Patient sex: M
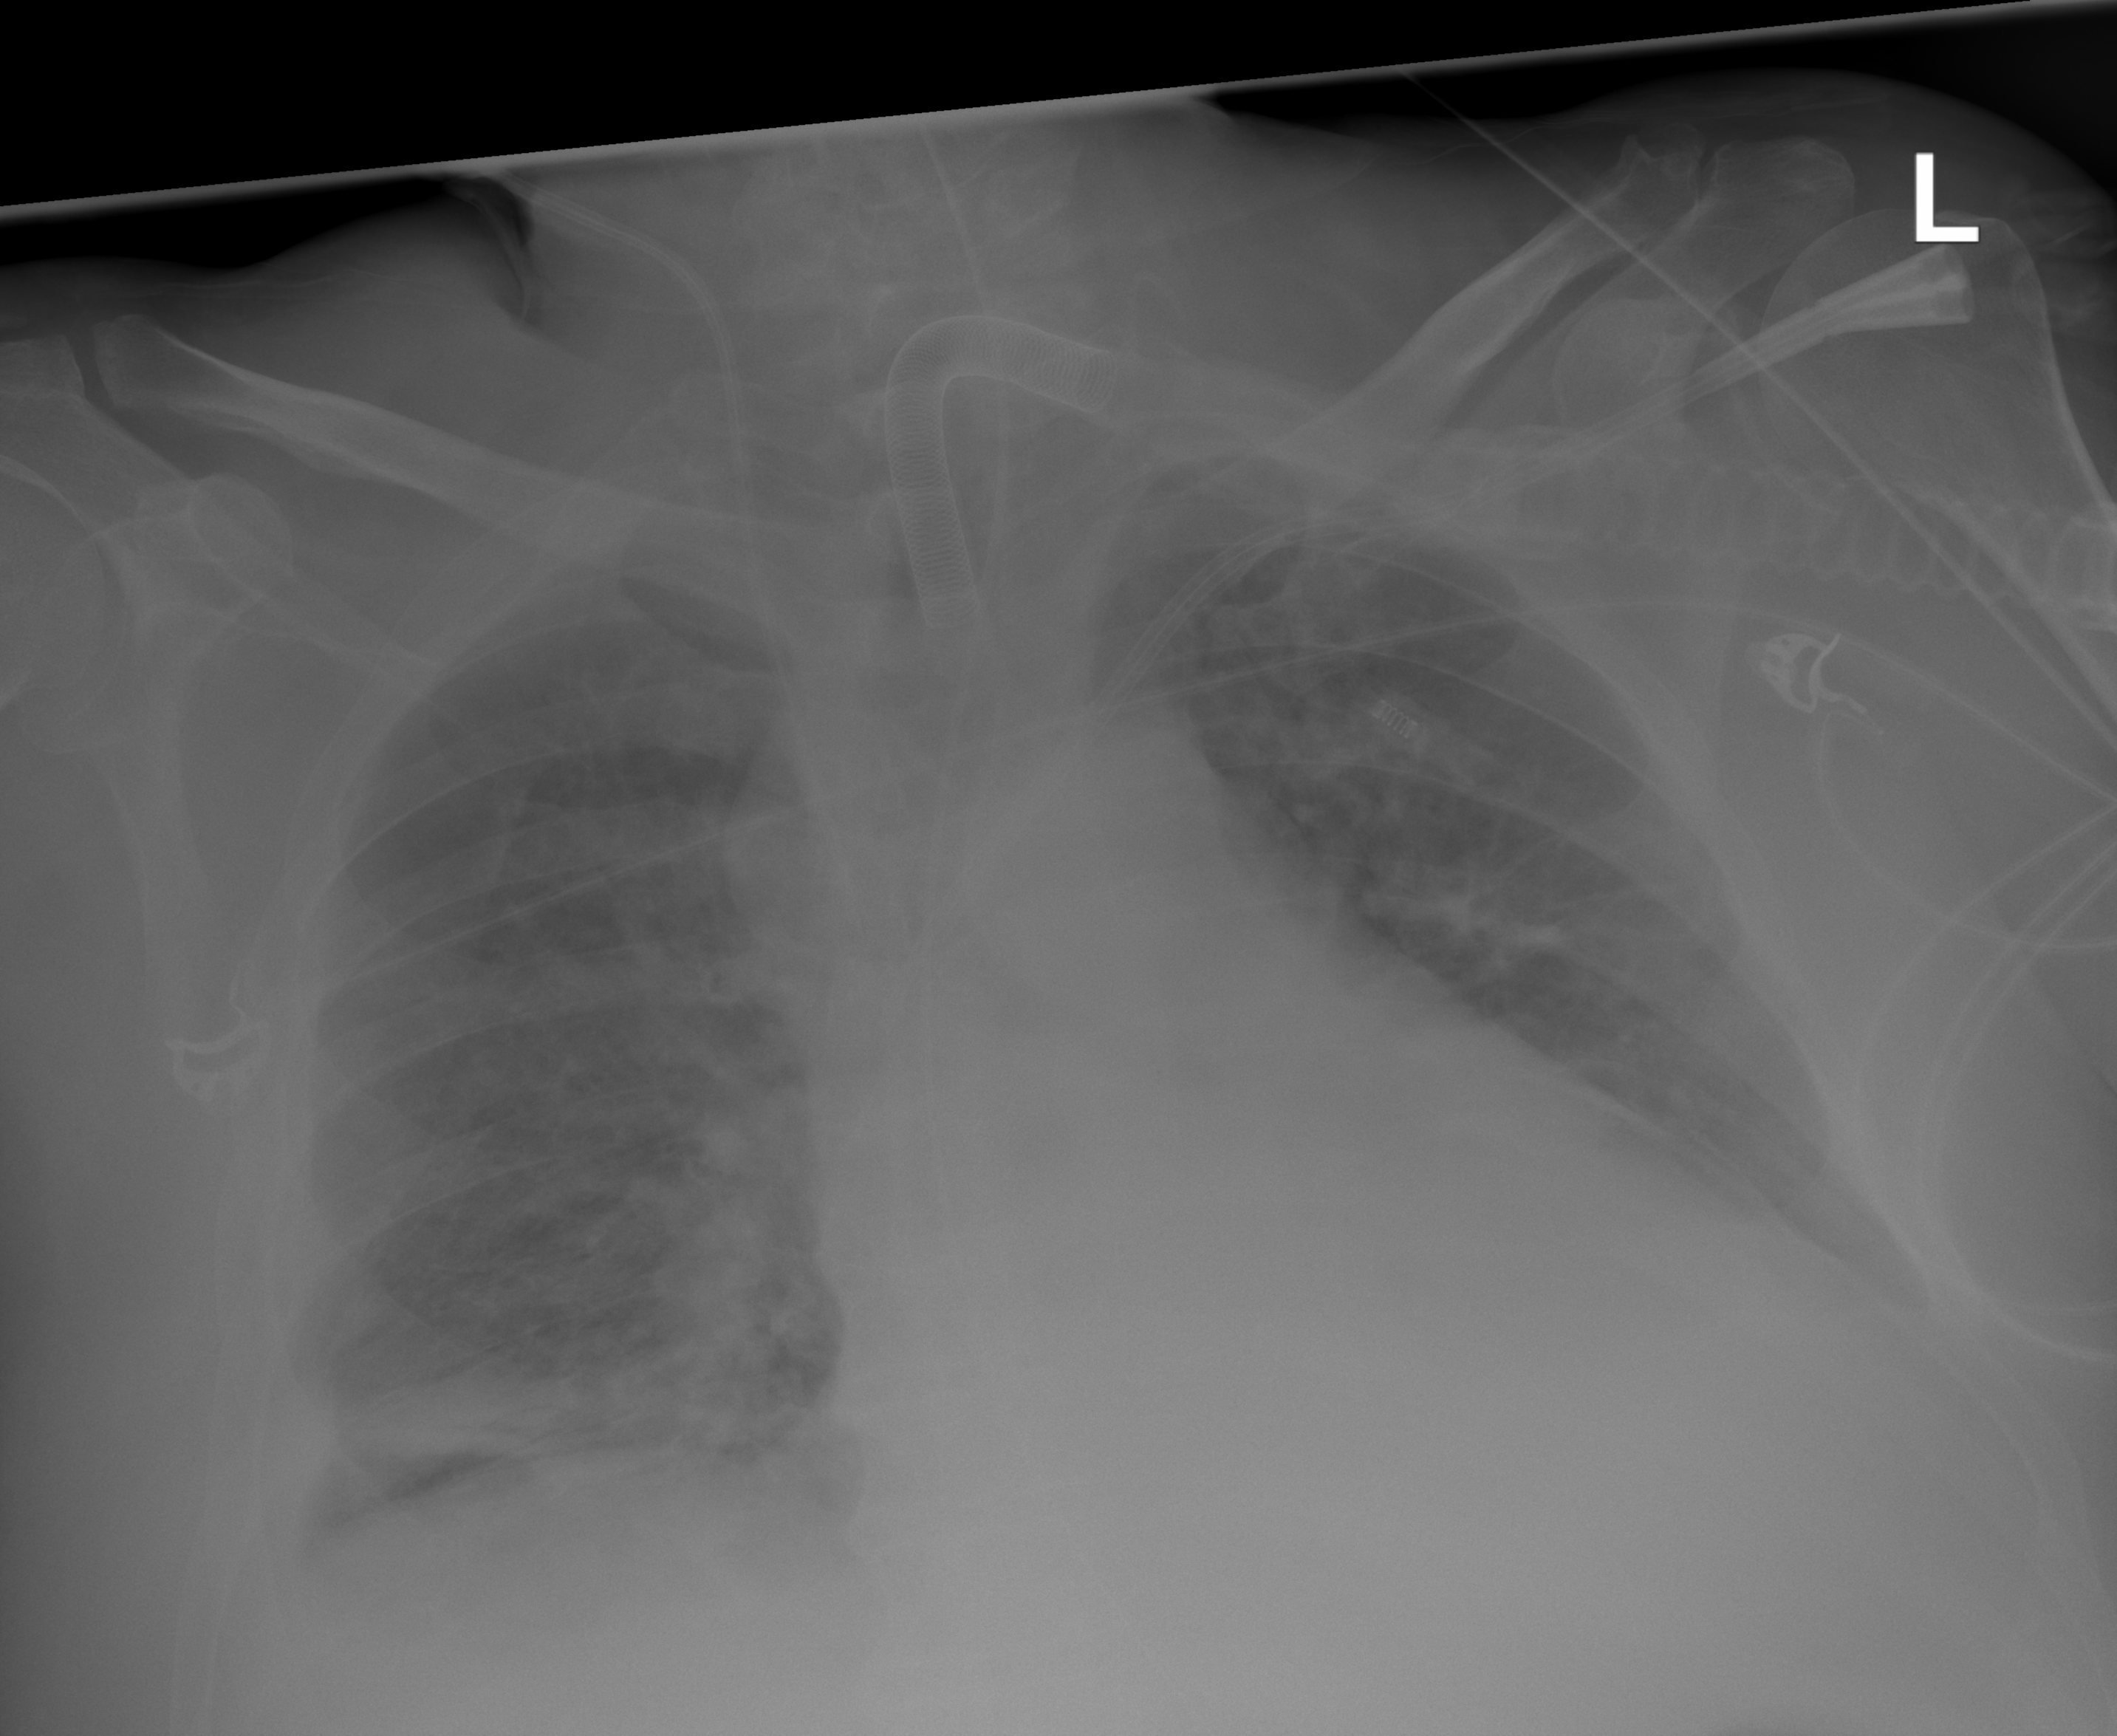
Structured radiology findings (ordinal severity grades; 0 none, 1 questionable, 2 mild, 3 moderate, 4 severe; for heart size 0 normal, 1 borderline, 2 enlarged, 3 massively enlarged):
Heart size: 2
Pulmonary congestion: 2
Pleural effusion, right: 2
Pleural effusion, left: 2
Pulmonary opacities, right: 3
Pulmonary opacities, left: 2
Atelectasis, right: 2
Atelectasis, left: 2